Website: home-depot
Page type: payment
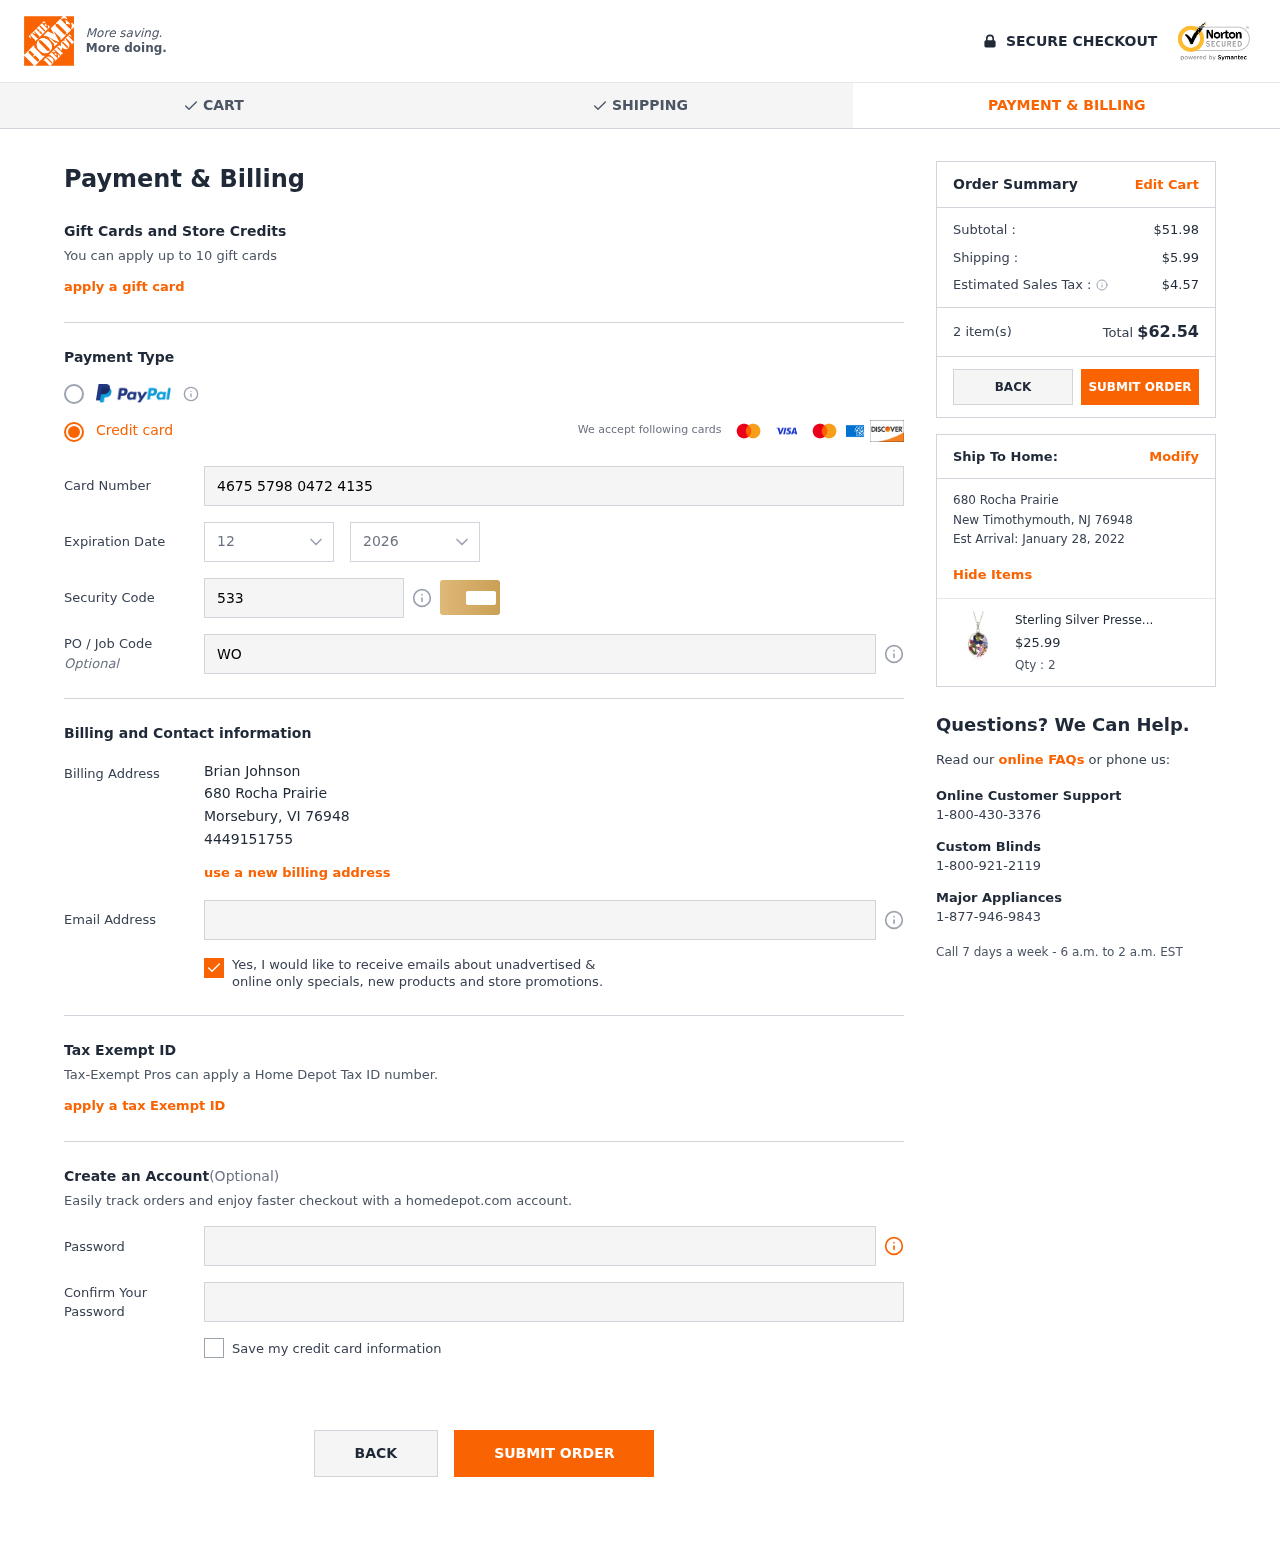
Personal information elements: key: PII_CARD_CVV
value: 533
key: PII_CARD_EXPIRY_MONTH
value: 12
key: PII_CARD_EXPIRY_YEAR
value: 26
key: PII_CARD_NUMBER
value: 4675 5798 0472 4135
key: PII_CITY
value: Morsebury
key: PII_CITY2
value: New Timothymouth
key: PII_EMAIL
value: brianjohnson@yahoo.com
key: PII_FULLNAME
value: Brian Johnson
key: PII_JOB_CODE
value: WO-552455
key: PII_PHONE
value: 4449151755
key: PII_POSTCODE
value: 76948
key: PII_POSTCODE2
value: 76948
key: PII_STATE_ABBR
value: VI
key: PII_STATE_ABBR2
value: NJ
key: PII_STREET
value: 680 Rocha Prairie
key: PII_STREET2
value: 680 Rocha Prairie
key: PII_POSTCODE_FULL
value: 76948
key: PII_POSTCODE_NUMERIC
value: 76948
Product elements: key: PRODUCT1_NAME
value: Sterling Silver Pressed Flower Oval Pendant Necklace, 18"
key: PRODUCT1_PRICE
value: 25.99
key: PRODUCT1_QUANTITY
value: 2
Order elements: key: ORDER_SUBTOTAL
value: $51.98
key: ORDER_SHIPPING_COST
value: $5.99
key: ORDER_TAX
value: $4.57
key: ORDER_NUM_ITEMS
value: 2 item(s)
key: ORDER_TOTAL
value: $62.54
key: ORDER_DELIVERY_DATE
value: January 28, 2022